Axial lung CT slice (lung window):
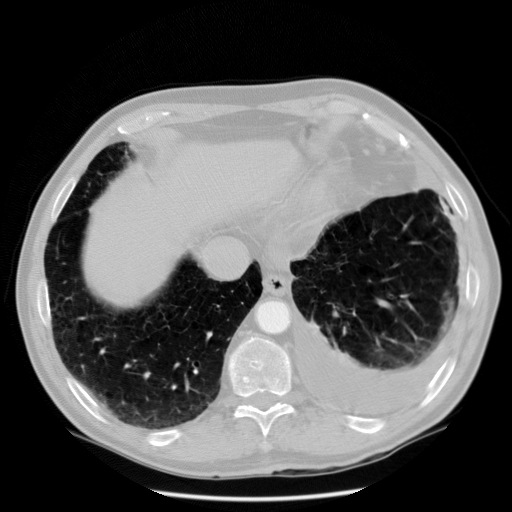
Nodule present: no